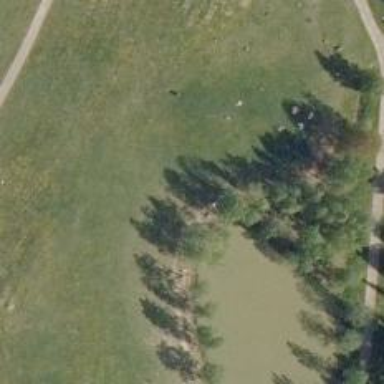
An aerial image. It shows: Disc golf hole.